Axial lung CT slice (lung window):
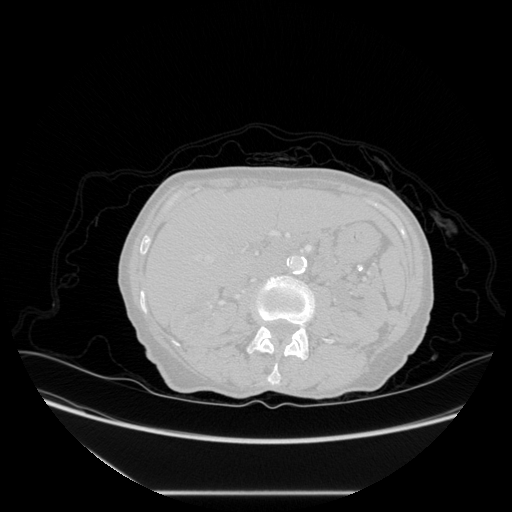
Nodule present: no